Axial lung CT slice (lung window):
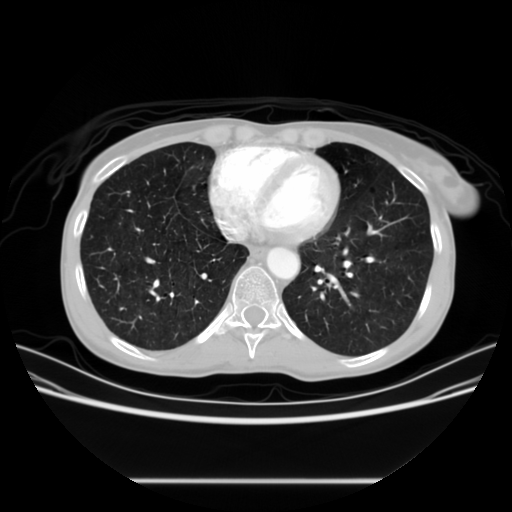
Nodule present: no